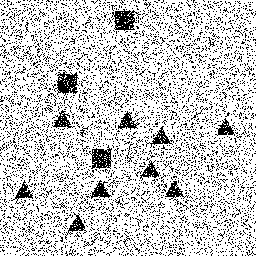
Squares: 3
Triangles: 9
Stars: 0
Total shapes: 12